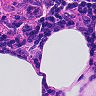
Metastatic tissue present: no